Field crop: tomato
Growth stage: 1
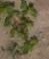
Species: portulaca